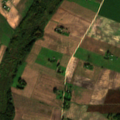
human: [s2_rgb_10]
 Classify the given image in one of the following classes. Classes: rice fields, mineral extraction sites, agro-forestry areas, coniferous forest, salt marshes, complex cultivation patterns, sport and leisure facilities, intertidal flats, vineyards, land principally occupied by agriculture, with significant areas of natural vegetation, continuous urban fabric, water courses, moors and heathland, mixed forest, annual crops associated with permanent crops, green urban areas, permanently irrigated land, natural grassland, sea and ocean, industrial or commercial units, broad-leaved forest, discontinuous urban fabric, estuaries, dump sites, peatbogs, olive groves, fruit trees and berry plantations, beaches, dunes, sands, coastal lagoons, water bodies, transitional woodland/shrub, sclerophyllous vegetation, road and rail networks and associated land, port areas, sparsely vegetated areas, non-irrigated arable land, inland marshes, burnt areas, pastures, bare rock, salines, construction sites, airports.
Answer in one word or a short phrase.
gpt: non-irrigated arable land, complex cultivation patterns, broad-leaved forest